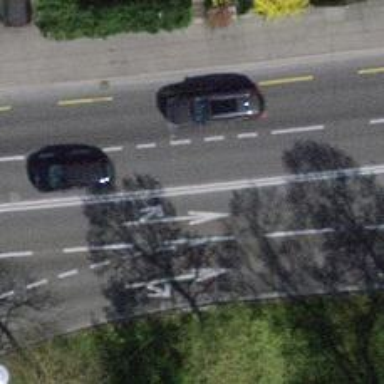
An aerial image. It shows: Secondary road with asphalt surface. It has trolley wires for electric trolleys.